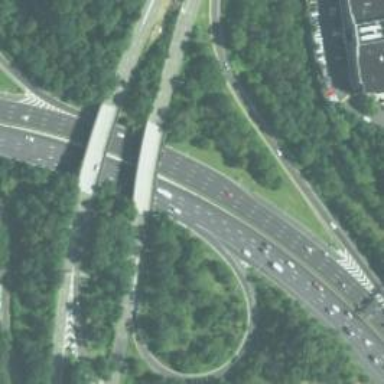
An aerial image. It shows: Motorway junction.